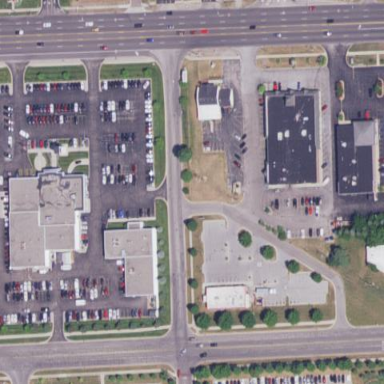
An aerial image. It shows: Retail area.